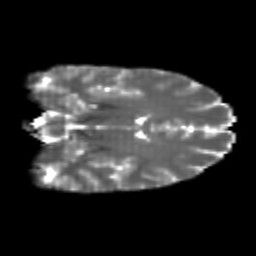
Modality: T2w
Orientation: coronal
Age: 23
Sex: female
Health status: healthy
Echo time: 0.074 s